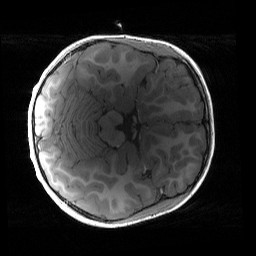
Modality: T1w
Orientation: axial
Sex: male
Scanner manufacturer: siemens
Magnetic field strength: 3 T
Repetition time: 1.9 s
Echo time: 0.00243 s